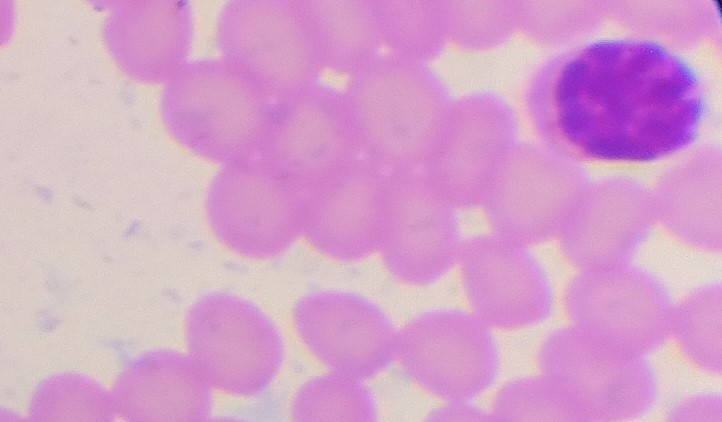
White blood cell type: Lymphocyte